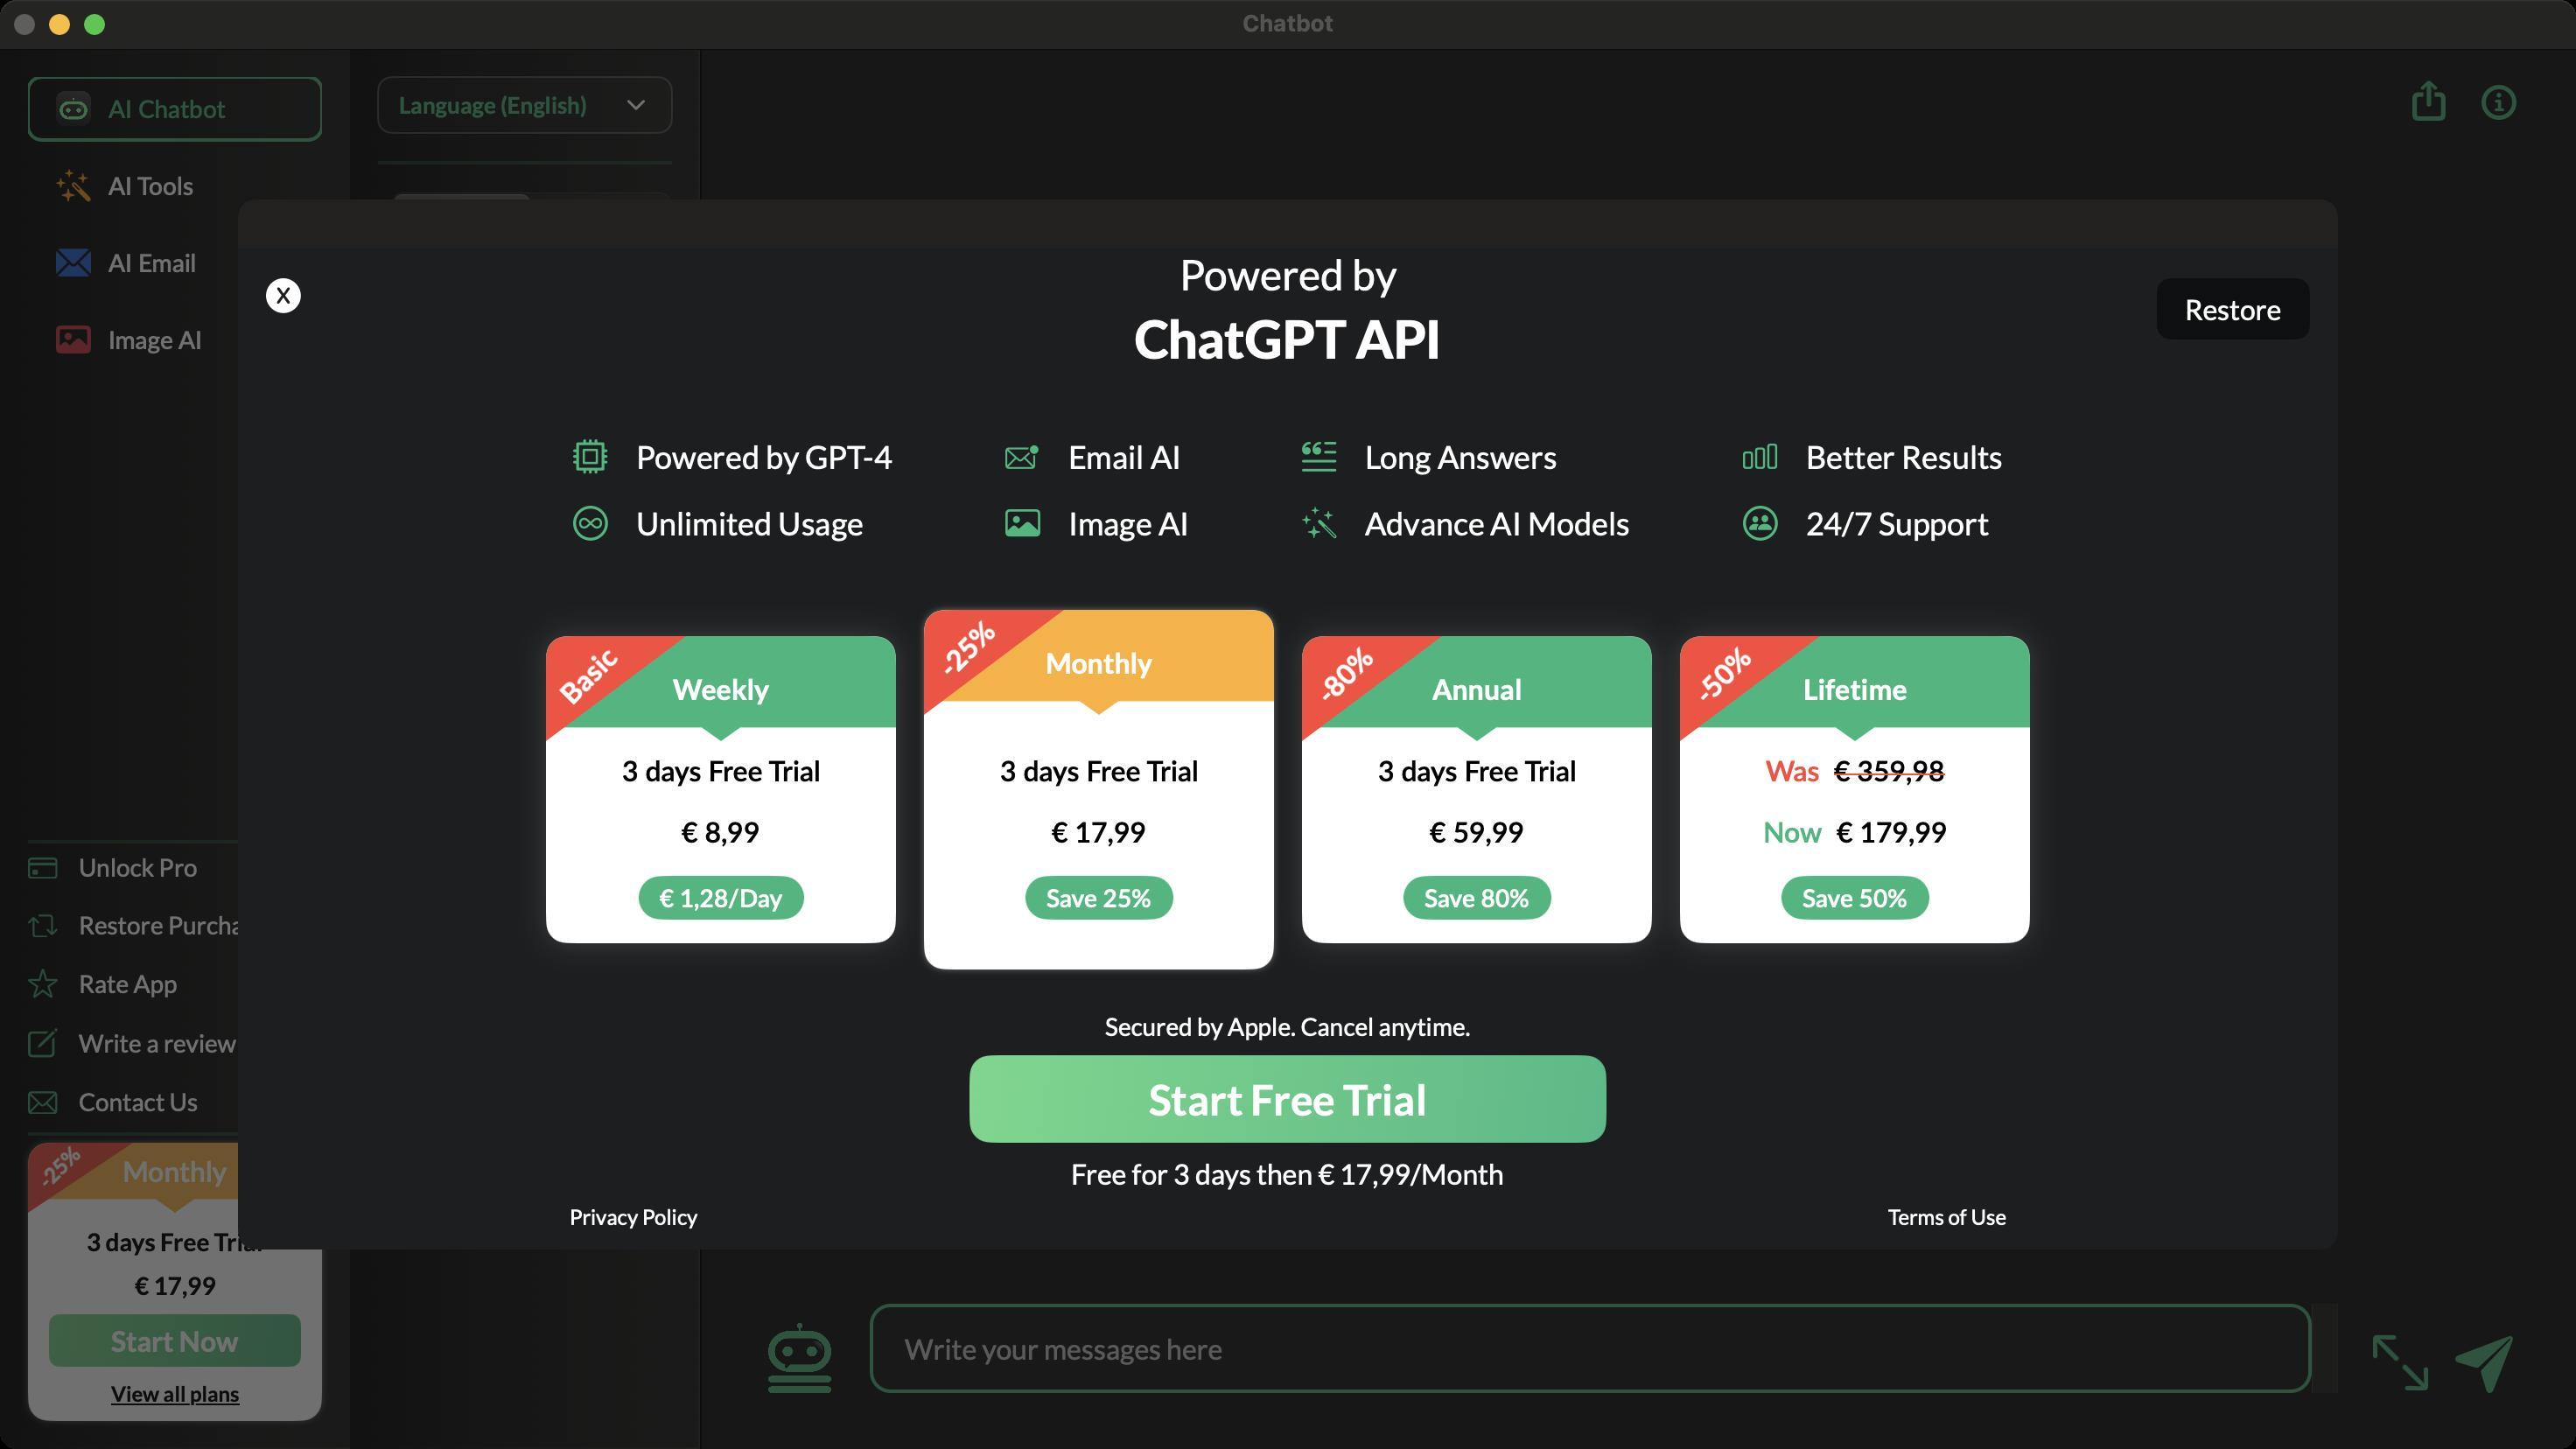
Accessibility tree:
{"name": "Chatbot", "role": "AXWindow", "description": null, "role_description": "standard window", "value": null, "position": "174.00;74.00", "size": "1472;828", "children": [{"name": null, "role": "AXSplitGroup", "description": null, "role_description": "split group", "value": null, "position": "0.00;28.00", "size": "1472;800", "children": [{"name": null, "role": "AXScrollArea", "description": null, "role_description": "scroll area", "value": null, "position": "0.00;28.00", "size": "400;800", "children": [{"name": null, "role": "AXTable", "description": null, "role_description": "table", "value": null, "position": "1.00;29.00", "size": "398;798", "children": [{"name": null, "role": "AXColumn", "description": null, "role_description": "column", "value": null, "position": "1.00;29.00", "size": "398;798", "children": []}]}]}, {"name": null, "role": "AXGroup", "description": null, "role_description": "group", "value": null, "position": "0.00;28.00", "size": "400;800", "children": [{"name": null, "role": "AXScrollArea", "description": null, "role_description": "scroll area", "value": null, "position": "16.00;44.00", "size": "168;428", "children": [{"name": null, "role": "AXImage", "description": "appiconsmall", "role_description": "image", "value": null, "position": "32.00;52.00", "size": "20;20", "children": []}, {"name": null, "role": "AXStaticText", "description": null, "role_description": "text", "value": "AI Chatbot", "position": "62.00;53.50", "size": "67;17", "children": []}, {"name": null, "role": "AXImage", "description": "aitools", "role_description": "image", "value": null, "position": "32.00;96.50", "size": "20;19", "children": []}, {"name": null, "role": "AXStaticText", "description": null, "role_description": "text", "value": "AI Tools", "position": "62.00;97.50", "size": "49;17", "children": []}, {"name": null, "role": "AXImage", "description": "aiemail", "role_description": "image", "value": null, "position": "32.00;142.00", "size": "20;16", "children": []}, {"name": null, "role": "AXStaticText", "description": null, "role_description": "text", "value": "AI Email", "position": "62.00;141.50", "size": "50;17", "children": []}, {"name": null, "role": "AXImage", "description": "imageai", "role_description": "image", "value": null, "position": "32.00;186.00", "size": "20;16", "children": []}, {"name": null, "role": "AXStaticText", "description": null, "role_description": "text", "value": "Image AI", "position": "62.00;185.50", "size": "54;17", "children": []}]}, {"name": null, "role": "AXStaticText", "description": null, "role_description": "text", "value": "Language (English)", "position": "228.00;52.00", "size": "108;16", "children": []}, {"name": null, "role": "AXImage", "description": "arrow_down", "role_description": "image", "value": null, "position": "355.00;51.50", "size": "17;17", "children": []}, {"name": null, "role": "AXRadioGroup", "description": null, "role_description": "radio group", "value": "{\n    \"name\": null,\n    \"role\": \"AXRadioButton\",\n    \"description\": \"GPT 3.5\",\n    \"role_description\": \"radio button\",\n    \"value\": 1,\n    \"position\": \"222.00;109.00\",\n    \"size\": \"82;24\",\n    \"children\": []\n}", "position": "224.00;110.00", "size": "160;22", "children": [{"name": null, "role": "AXRadioButton", "description": "GPT 3.5", "role_description": "radio button", "value": 1, "position": "222.00;109.00", "size": "82;24", "children": []}, {"name": null, "role": "AXRadioButton", "description": "GPT-4", "role_description": "radio button", "value": 0, "position": "304.00;109.00", "size": "81;24", "children": []}]}, {"name": null, "role": "AXStaticText", "description": null, "role_description": "text", "value": "With Context", "position": "216.00;148.50", "size": "72;15", "children": []}, {"name": null, "role": "AXCheckBox", "description": "", "role_description": "toggle button", "value": 0, "position": "338.00;148.00", "size": "30;16", "children": []}, {"name": null, "role": "AXStaticText", "description": null, "role_description": "text", "value": "New Chat", "position": "271.00;206.00", "size": "58;16", "children": []}, {"name": null, "role": "AXImage", "description": "unlock", "role_description": "image", "value": null, "position": "16.00;489.50", "size": "17;12", "children": []}, {"name": null, "role": "AXStaticText", "description": null, "role_description": "text", "value": "Unlock Pro", "position": "45.00;487.16", "size": "68;17", "children": []}, {"name": null, "role": "AXImage", "description": "restore", "role_description": "image", "value": null, "position": "16.00;522.00", "size": "17;14", "children": []}, {"name": null, "role": "AXStaticText", "description": null, "role_description": "text", "value": "Restore Purchase", "position": "45.00;520.16", "size": "108;17", "children": []}, {"name": null, "role": "AXImage", "description": "star", "role_description": "image", "value": null, "position": "16.00;553.00", "size": "17;18", "children": []}, {"name": null, "role": "AXStaticText", "description": null, "role_description": "text", "value": "Rate App", "position": "45.00;553.49", "size": "56;17", "children": []}, {"name": null, "role": "AXImage", "description": "write review", "role_description": "image", "value": null, "position": "16.00;587.00", "size": "17;18", "children": []}, {"name": null, "role": "AXStaticText", "description": null, "role_description": "text", "value": "Write a review", "position": "45.00;587.50", "size": "90;17", "children": []}, {"name": null, "role": "AXImage", "description": "mail envelope", "role_description": "image", "value": null, "position": "16.00;623.00", "size": "17;14", "children": []}, {"name": null, "role": "AXStaticText", "description": null, "role_description": "text", "value": "Contact Us", "position": "45.00;621.18", "size": "68;17", "children": []}, {"name": null, "role": "AXStaticText", "description": null, "role_description": "text", "value": "-25%", "position": "18.80;651.80", "size": "30;30", "children": []}, {"name": null, "role": "AXStaticText", "description": null, "role_description": "text", "value": "Monthly", "position": "70.00;659.50", "size": "60;19", "children": []}, {"name": null, "role": "AXStaticText", "description": null, "role_description": "text", "value": "3 days Free Trial", "position": "49.50;701.00", "size": "101;17", "children": []}, {"name": null, "role": "AXStaticText", "description": null, "role_description": "text", "value": "€ 17,99", "position": "76.75;726.00", "size": "46;17", "children": []}, {"name": null, "role": "AXStaticText", "description": null, "role_description": "text", "value": "Start Now", "position": "63.50;756.50", "size": "73;19", "children": []}, {"name": null, "role": "AXStaticText", "description": null, "role_description": "text", "value": "View all plans", "position": "63.25;789.00", "size": "74;15", "children": []}, {"name": null, "role": "AXScrollArea", "description": null, "role_description": "scroll area", "value": null, "position": "300.00;246.00", "size": "0;566", "children": []}]}, {"name": null, "role": "AXSplitter", "description": null, "role_description": "splitter", "value": 400.0, "position": "400.00;28.00", "size": "1;800", "children": []}, {"name": null, "role": "AXGroup", "description": null, "role_description": "group", "value": null, "position": "401.00;88.00", "size": "1071;608", "children": [{"name": null, "role": "AXScrollArea", "description": null, "role_description": "scroll area", "value": null, "position": "401.00;88.00", "size": "1071;608", "children": [{"name": null, "role": "AXTable", "description": null, "role_description": "list", "value": null, "position": "401.00;88.00", "size": "1071;608", "children": [{"name": null, "role": "AXColumn", "description": null, "role_description": "column", "value": null, "position": "411.00;88.00", "size": "1051;608", "children": []}]}]}]}, {"name": null, "role": "AXScrollArea", "description": null, "role_description": "scroll area", "value": null, "position": "497.00;745.00", "size": "839;51", "children": [{"name": null, "role": "AXTextArea", "description": null, "role_description": "text entry area", "value": "", "position": "497.00;745.00", "size": "824;51", "children": []}, {"name": null, "role": "AXScrollBar", "description": null, "role_description": "scroll bar", "value": 0.0, "position": "1321.00;745.00", "size": "15;51", "children": []}]}, {"name": "", "role": "AXButton", "description": "send", "role_description": "button", "value": null, "position": "1400.00;757.50", "size": "40;44", "children": []}, {"name": "", "role": "AXButton", "description": "get info", "role_description": "button", "value": null, "position": "1416.00;41.50", "size": "24;32", "children": []}, {"name": "", "role": "AXButton", "description": "share", "role_description": "button", "value": null, "position": "1376.00;39.00", "size": "24;36", "children": []}, {"name": "", "role": "AXButton", "description": null, "role_description": "button", "value": null, "position": "433.00;756.00", "size": "48;40", "children": []}, {"name": "", "role": "AXButton", "description": "enter full screen", "role_description": "button", "value": null, "position": "1352.00;757.00", "size": "40;44", "children": []}]}, {"name": null, "role": "AXButton", "description": null, "role_description": "close button", "value": null, "position": "7.00;6.00", "size": "14;16", "children": []}, {"name": null, "role": "AXButton", "description": null, "role_description": "zoom button", "value": null, "position": "47.00;6.00", "size": "14;16", "children": [{"name": null, "role": "AXGroup", "description": null, "role_description": "group", "value": null, "position": "47.00;6.00", "size": "14;16", "children": []}]}, {"name": null, "role": "AXButton", "description": null, "role_description": "minimize button", "value": null, "position": "27.00;6.00", "size": "14;16", "children": []}, {"name": null, "role": "AXStaticText", "description": null, "role_description": "text", "value": "Chatbot", "position": "708.00;5.00", "size": "57;16", "children": []}, {"name": null, "role": "AXSheet", "description": null, "role_description": "sheet", "value": null, "position": "136.00;114.00", "size": "1200;600", "children": [{"name": null, "role": "AXGroup", "description": null, "role_description": "group", "value": null, "position": "136.00;142.00", "size": "1200;600", "children": [{"name": null, "role": "AXImage", "description": "cross", "role_description": "image", "value": null, "position": "152.00;159.00", "size": "20;20", "children": []}, {"name": null, "role": "AXStaticText", "description": null, "role_description": "text", "value": "Powered by", "position": "673.75;142.00", "size": "124;29", "children": []}, {"name": null, "role": "AXStaticText", "description": null, "role_description": "text", "value": "ChatGPT API", "position": "647.75;175.00", "size": "176;36", "children": []}, {"name": null, "role": "AXStaticText", "description": null, "role_description": "text", "value": "Restore", "position": "1248.50;167.00", "size": "56;19", "children": []}, {"name": null, "role": "AXImage", "description": "cpu", "role_description": "image", "value": null, "position": "327.50;251.00", "size": "20;20", "children": []}, {"name": null, "role": "AXStaticText", "description": null, "role_description": "text", "value": "Powered by GPT-4", "position": "363.25;249.79", "size": "147;22", "children": []}, {"name": null, "role": "AXImage", "description": "Mark Unread", "role_description": "image", "value": null, "position": "574.50;253.50", "size": "20;14", "children": []}, {"name": null, "role": "AXStaticText", "description": null, "role_description": "text", "value": "Email AI", "position": "610.25;249.79", "size": "65;22", "children": []}, {"name": null, "role": "AXImage", "description": "Lyrics", "role_description": "image", "value": null, "position": "744.00;252.50", "size": "20;17", "children": []}, {"name": null, "role": "AXStaticText", "description": null, "role_description": "text", "value": "Long Answers", "position": "779.75;249.79", "size": "110;22", "children": []}, {"name": null, "role": "AXImage", "description": "Chart Column", "role_description": "image", "value": null, "position": "996.00;253.50", "size": "20;14", "children": []}, {"name": null, "role": "AXStaticText", "description": null, "role_description": "text", "value": "Better Results", "position": "1031.75;249.79", "size": "113;22", "children": []}, {"name": null, "role": "AXImage", "description": "infinity.circle", "role_description": "image", "value": null, "position": "327.50;289.00", "size": "20;20", "children": []}, {"name": null, "role": "AXStaticText", "description": null, "role_description": "text", "value": "Unlimited Usage", "position": "363.25;287.79", "size": "130;22", "children": []}, {"name": null, "role": "AXImage", "description": "Photo", "role_description": "image", "value": null, "position": "574.50;291.00", "size": "20;16", "children": []}, {"name": null, "role": "AXStaticText", "description": null, "role_description": "text", "value": "Image AI", "position": "610.25;287.79", "size": "70;22", "children": []}, {"name": null, "role": "AXImage", "description": "wand.and.stars", "role_description": "image", "value": null, "position": "744.00;289.50", "size": "20;18", "children": []}, {"name": null, "role": "AXStaticText", "description": null, "role_description": "text", "value": "Advance AI Models", "position": "779.75;287.79", "size": "152;22", "children": []}, {"name": null, "role": "AXImage", "description": "person.2.circle", "role_description": "image", "value": null, "position": "996.00;289.00", "size": "20;20", "children": []}, {"name": null, "role": "AXStaticText", "description": null, "role_description": "text", "value": "24/7 Support", "position": "1031.75;287.79", "size": "105;22", "children": []}, {"name": null, "role": "AXStaticText", "description": null, "role_description": "text", "value": "Basic", "position": "315.85;365.35", "size": "40;40", "children": []}, {"name": null, "role": "AXStaticText", "description": null, "role_description": "text", "value": "-25%", "position": "532.27;350.52", "size": "40;40", "children": []}, {"name": null, "role": "AXStaticText", "description": null, "role_description": "text", "value": "Monthly", "position": "597.25;369.08", "size": "62;19", "children": []}, {"name": null, "role": "AXStaticText", "description": null, "role_description": "text", "value": "Weekly", "position": "384.25;384.08", "size": "56;19", "children": []}, {"name": null, "role": "AXStaticText", "description": null, "role_description": "text", "value": "-80%", "position": "748.27;365.52", "size": "40;40", "children": []}, {"name": null, "role": "AXStaticText", "description": null, "role_description": "text", "value": "Annual", "position": "818.25;384.08", "size": "52;19", "children": []}, {"name": null, "role": "AXStaticText", "description": null, "role_description": "text", "value": "-50%", "position": "964.27;365.52", "size": "40;40", "children": []}, {"name": null, "role": "AXStaticText", "description": null, "role_description": "text", "value": "Lifetime", "position": "1030.25;384.08", "size": "60;19", "children": []}, {"name": null, "role": "AXStaticText", "description": null, "role_description": "text", "value": "3 days Free Trial", "position": "355.25;430.71", "size": "114;19", "children": []}, {"name": null, "role": "AXStaticText", "description": null, "role_description": "text", "value": "3 days Free Trial", "position": "571.25;430.71", "size": "114;19", "children": []}, {"name": null, "role": "AXStaticText", "description": null, "role_description": "text", "value": "3 days Free Trial", "position": "787.25;430.71", "size": "114;19", "children": []}, {"name": null, "role": "AXStaticText", "description": null, "role_description": "text", "value": "Was", "position": "1008.75;430.71", "size": "31;19", "children": []}, {"name": null, "role": "AXStaticText", "description": null, "role_description": "text", "value": "€ 359,98", "position": "1047.75;430.71", "size": "64;19", "children": []}, {"name": null, "role": "AXStaticText", "description": null, "role_description": "text", "value": "€ 8,99", "position": "389.50;465.71", "size": "45;19", "children": []}, {"name": null, "role": "AXStaticText", "description": null, "role_description": "text", "value": "€ 17,99", "position": "600.75;465.71", "size": "54;19", "children": []}, {"name": null, "role": "AXStaticText", "description": null, "role_description": "text", "value": "€ 59,99", "position": "816.75;465.71", "size": "54;19", "children": []}, {"name": null, "role": "AXStaticText", "description": null, "role_description": "text", "value": "Now", "position": "1007.25;465.71", "size": "34;19", "children": []}, {"name": null, "role": "AXStaticText", "description": null, "role_description": "text", "value": "€ 179,99", "position": "1049.25;465.71", "size": "64;19", "children": []}, {"name": null, "role": "AXStaticText", "description": null, "role_description": "text", "value": "€ 1,28/Day", "position": "376.75;504.71", "size": "70;17", "children": []}, {"name": null, "role": "AXStaticText", "description": null, "role_description": "text", "value": "Save 25%", "position": "597.75;504.71", "size": "60;17", "children": []}, {"name": null, "role": "AXStaticText", "description": null, "role_description": "text", "value": "Save 80%", "position": "813.75;504.71", "size": "60;17", "children": []}, {"name": null, "role": "AXStaticText", "description": null, "role_description": "text", "value": "Save 50%", "position": "1029.75;504.71", "size": "60;17", "children": []}, {"name": null, "role": "AXStaticText", "description": null, "role_description": "text", "value": "Secured by Apple. Cancel anytime.", "position": "631.50;578.21", "size": "209;17", "children": []}, {"name": null, "role": "AXStaticText", "description": null, "role_description": "text", "value": "Start Free Trial", "position": "656.25;613.71", "size": "160;29", "children": []}, {"name": null, "role": "AXStaticText", "description": null, "role_description": "text", "value": "Free for 3 days then € 17,99/Month", "position": "612.00;661.21", "size": "248;19", "children": []}, {"name": null, "role": "AXStaticText", "description": null, "role_description": "text", "value": "Privacy Policy", "position": "325.25;688.21", "size": "74;15", "children": []}, {"name": null, "role": "AXStaticText", "description": null, "role_description": "text", "value": "Terms of Use", "position": "1078.75;688.21", "size": "68;15", "children": []}]}]}]}